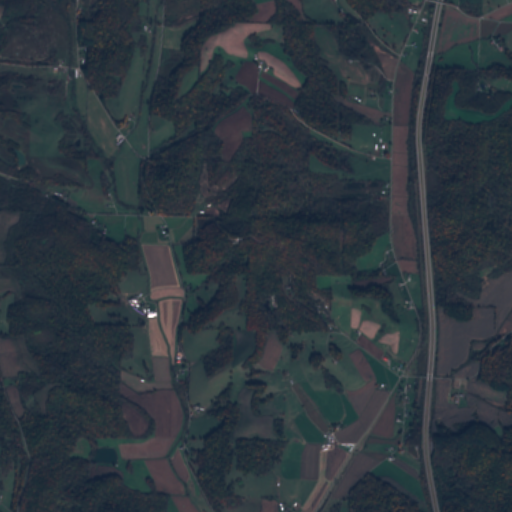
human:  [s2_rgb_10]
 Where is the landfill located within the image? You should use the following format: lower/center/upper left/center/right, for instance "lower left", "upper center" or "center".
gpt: There is no landfill in the image.